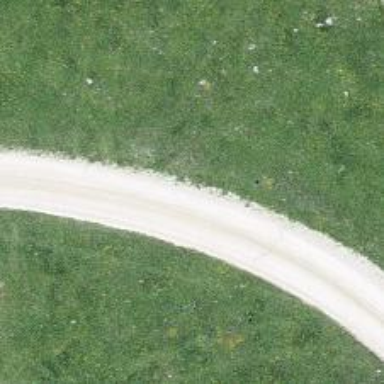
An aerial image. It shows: Unpaved track with grade2 tracktype.